Question: I want to give the longitude and latitude from ViewModel.
Now i am using like:-
'''
private void button1_Click(object sender, RoutedEventArgs e)
{
Pushpin p = new Pushpin();
p.Background = new SolidColorBrush(Colors.Yellow);
p.Foreground = new SolidColorBrush(Colors.Black);
p.Location = new GeoCoordinate(double.Parse(longitude.Text), double.Parse(latitude.Text));//Longitude and Latitude
p.Content = "I'm here";//To show the place where it is located
map1.Children.Add(p);
map1.SetView(new GeoCoordinate(double.Parse(longitude.Text), double.Parse(latitude.Text), 200), 9);
}
'''
My Xaml is:-
'''
<Grid x:Name="MapPageUIContainer" Grid.Row="1" Margin="2,0,2,0">
<my:Map CopyrightVisibility="Collapsed" LogoVisibility="Collapsed" CredentialsProvider="" Mode="AerialWithLabels" Height="543" HorizontalAlignment="Left" Name="map1" VerticalAlignment="Top" Width="480" Margin="2,100,0,0" />
<Border BorderBrush="Silver" BorderThickness="1" Height="100" HorizontalAlignment="Left" Margin="0,0,0,0" Name="border1" VerticalAlignment="Top" Width="476" Background="#FFA3A371">
<TextBlock Text="Map Example" HorizontalAlignment="Center" FontSize="32" FontWeight="Bold" VerticalAlignment="Center" />
</Border>
<TextBox Height="72" HorizontalAlignment="Left" Margin="6,627,0,0" Name="longitude" Text="" VerticalAlignment="Top" Width="200" />
<TextBox Height="72" HorizontalAlignment="Left" Margin="260,627,0,0" Name="latitude" Text="" VerticalAlignment="Top" Width="200" />
<Button Content="Set" HorizontalAlignment="Left" Margin="190,690,0,0" Name="button1" VerticalAlignment="Top" Click="button1_Click" />
</Grid>
'''
Here i want to give the Pushpin, longitude, latitude from view model. Please let me know how to achieve this?
Thanks in advance..
I have try like this..
'''
public class MapPageViewModel : ReactiveObject
{
public static string _longitude;
public string longitude
{
get { return _longitude; }
set { this.RaiseAndSetIfChanged(x => x.longitude, value); }
}
public static string _latitude;
public string latitude
{
get { return _latitude; }
set { this.RaiseAndSetIfChanged(x => x.latitude, value); }
}
public ReactiveAsyncCommand setButton { get; set; }
public MapPageViewModel()
{
setButton = new ReactiveAsyncCommand();
setButton.Subscribe(x => {
Pushpin p = new Pushpin();
p.Background = new SolidColorBrush(Colors.Yellow);
p.Foreground = new SolidColorBrush(Colors.Black);
p.Location = new GeoCoordinate(double.Parse(longitude), double.Parse(latitude));
p.Content = "I'm here";//To show the place where it is located
//map1.Children.Add(p);
//map1.SetView(new GeoCoordinate(double.Parse(longitude), double.Parse(latitude), 200), 9);
});
}
}
'''
But i don't know how to set map1.Children.Add() and map1.SetView and how to bind these values in Map?
Hi Clemens. I have tried your instruction. But it showing error.

And also i have try this:-
'''
public MapPageViewModel()
{
PushpinItems = new ObservableCollection<PushpinItem>();
PushpinItem pp = new PushpinItem();
setButton = new ReactiveAsyncCommand();
setButton.Subscribe(x => {
pp.Location = new GeoCoordinate(double.Parse(longitude), double.Parse(latitude));
pp.Text = "I'm here";
PushpinItems.Add(pp);
});
}
'''
But here run time error happening. Please let me know where i did mistake.
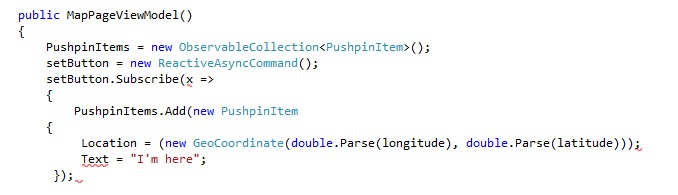
Answer: In a proper MVVM approach you would usually have a 'MapItemsControl' with an 'ItemTemplate' for the Pushpin, and bind that to an 'ObservableCollection' of pushpin data items in your view model:
'''
public class PushpinItem
{
public GeoCoordinate Location { get; set; }
public string Text { get; set; }
}
public class MapPageViewModel : ReactiveObject
{
public ObservableCollection<PushpinItem> PushpinItems { get; set; }
...
public MapPageViewModel()
{
PushpinItems = new ObservableCollection<PushpinItem>();
setButton = new ReactiveAsyncCommand();
setButton.Subscribe(x =>
{
PushpinItems.Add(new PushpinItem
{
Location = new GeoCoordinate(...),
Text = ...
});
});
}
}
'''
XAML:
'''
<map:Map ...>
<map:MapItemsControl ItemsSource="{Binding PushpinItems}">
<map:MapItemsControl.ItemTemplate>
<DataTemplate>
<map:Pushpin Location="{Binding Location}" Content="{Binding Text}"
Background="Yellow" Foreground="Black"/>
</DataTemplate>
</map:MapItemsControl.ItemTemplate>
</map:MapItemsControl>
</map:Map>
'''